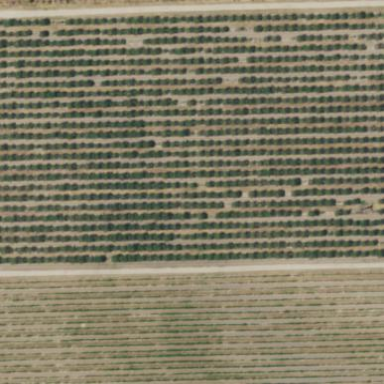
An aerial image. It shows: Orchard.